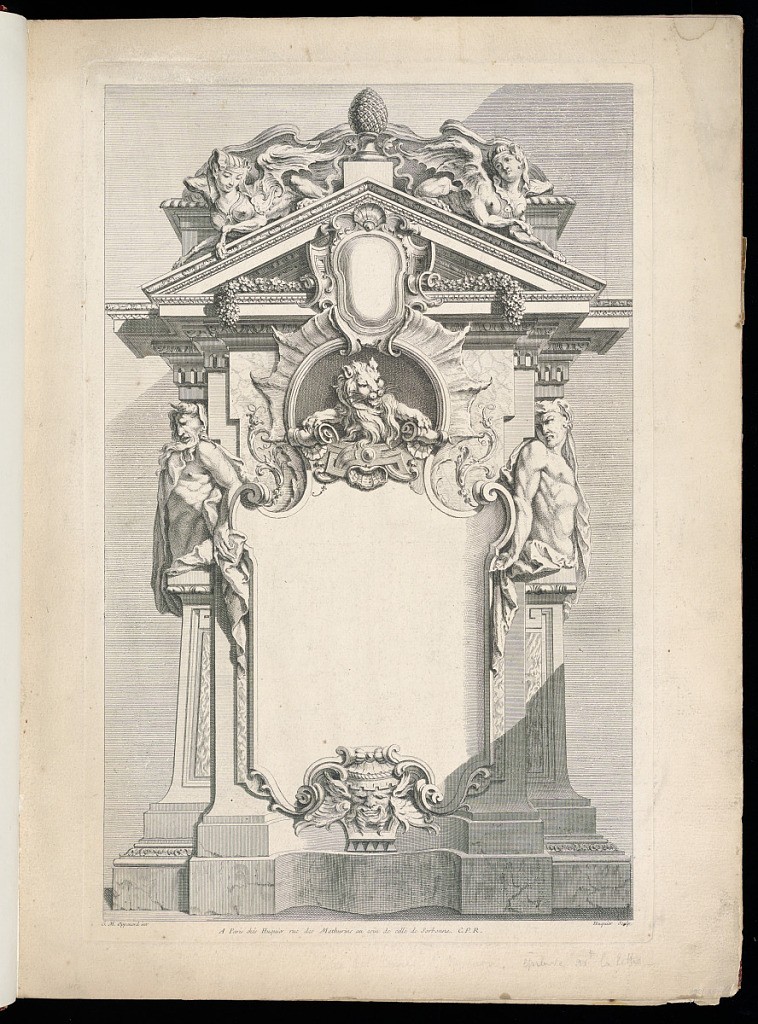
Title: Title Page, Before Lettering
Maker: Gilles-Marie Oppenord, French, 1672–1742
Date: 1749-1761
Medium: Etching and engraving on laid paper
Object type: Bound print
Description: Title page before lettering. The empty text space is set within an architectural frame. The pediment is topped with sphinxes and a pinecone finial, and has at its peak an empty cartouche over which a lion emerges from a niche. Herms on either side support the text plate. The plate is signed. The lettered version of this plate is 1921-6-216-2.